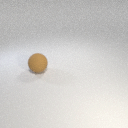
large brown rubber sphere